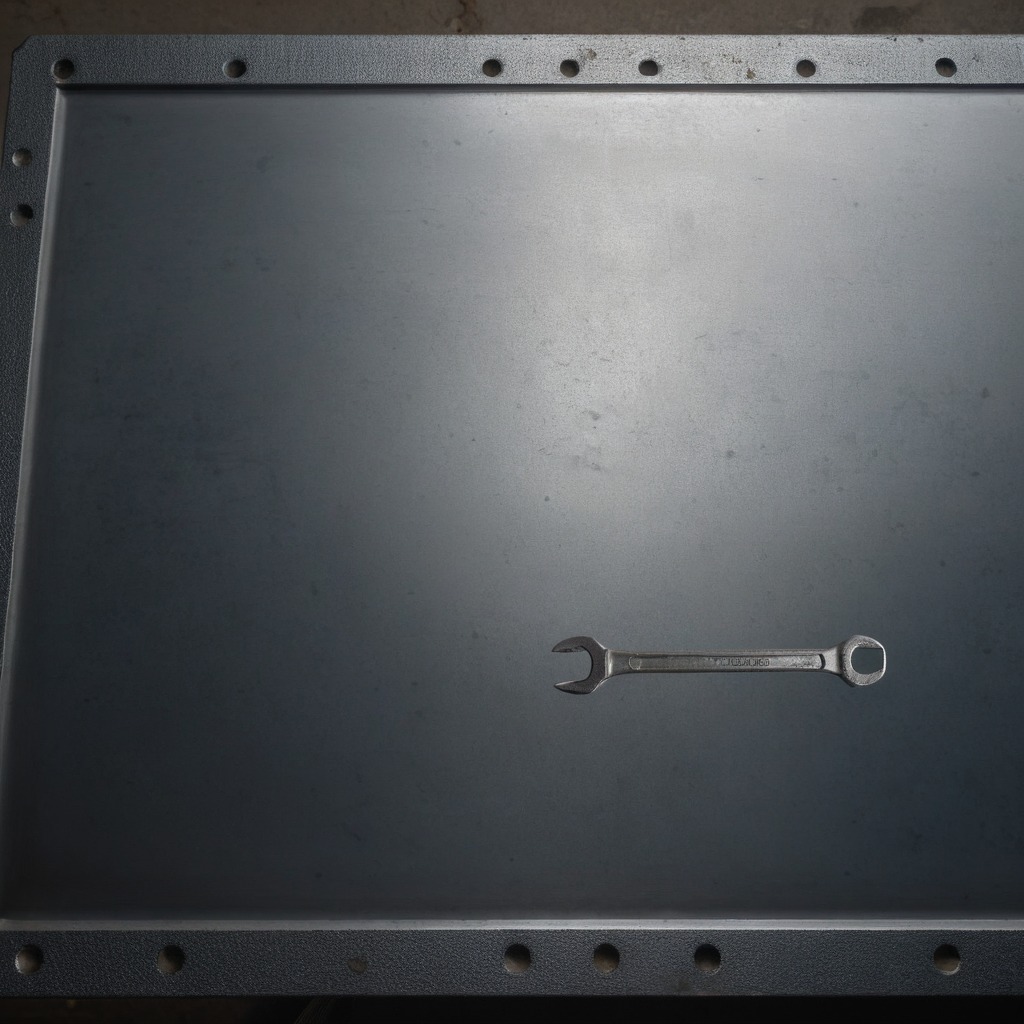
An wrench is lying on a cold steel table in a mining workshop.